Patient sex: M
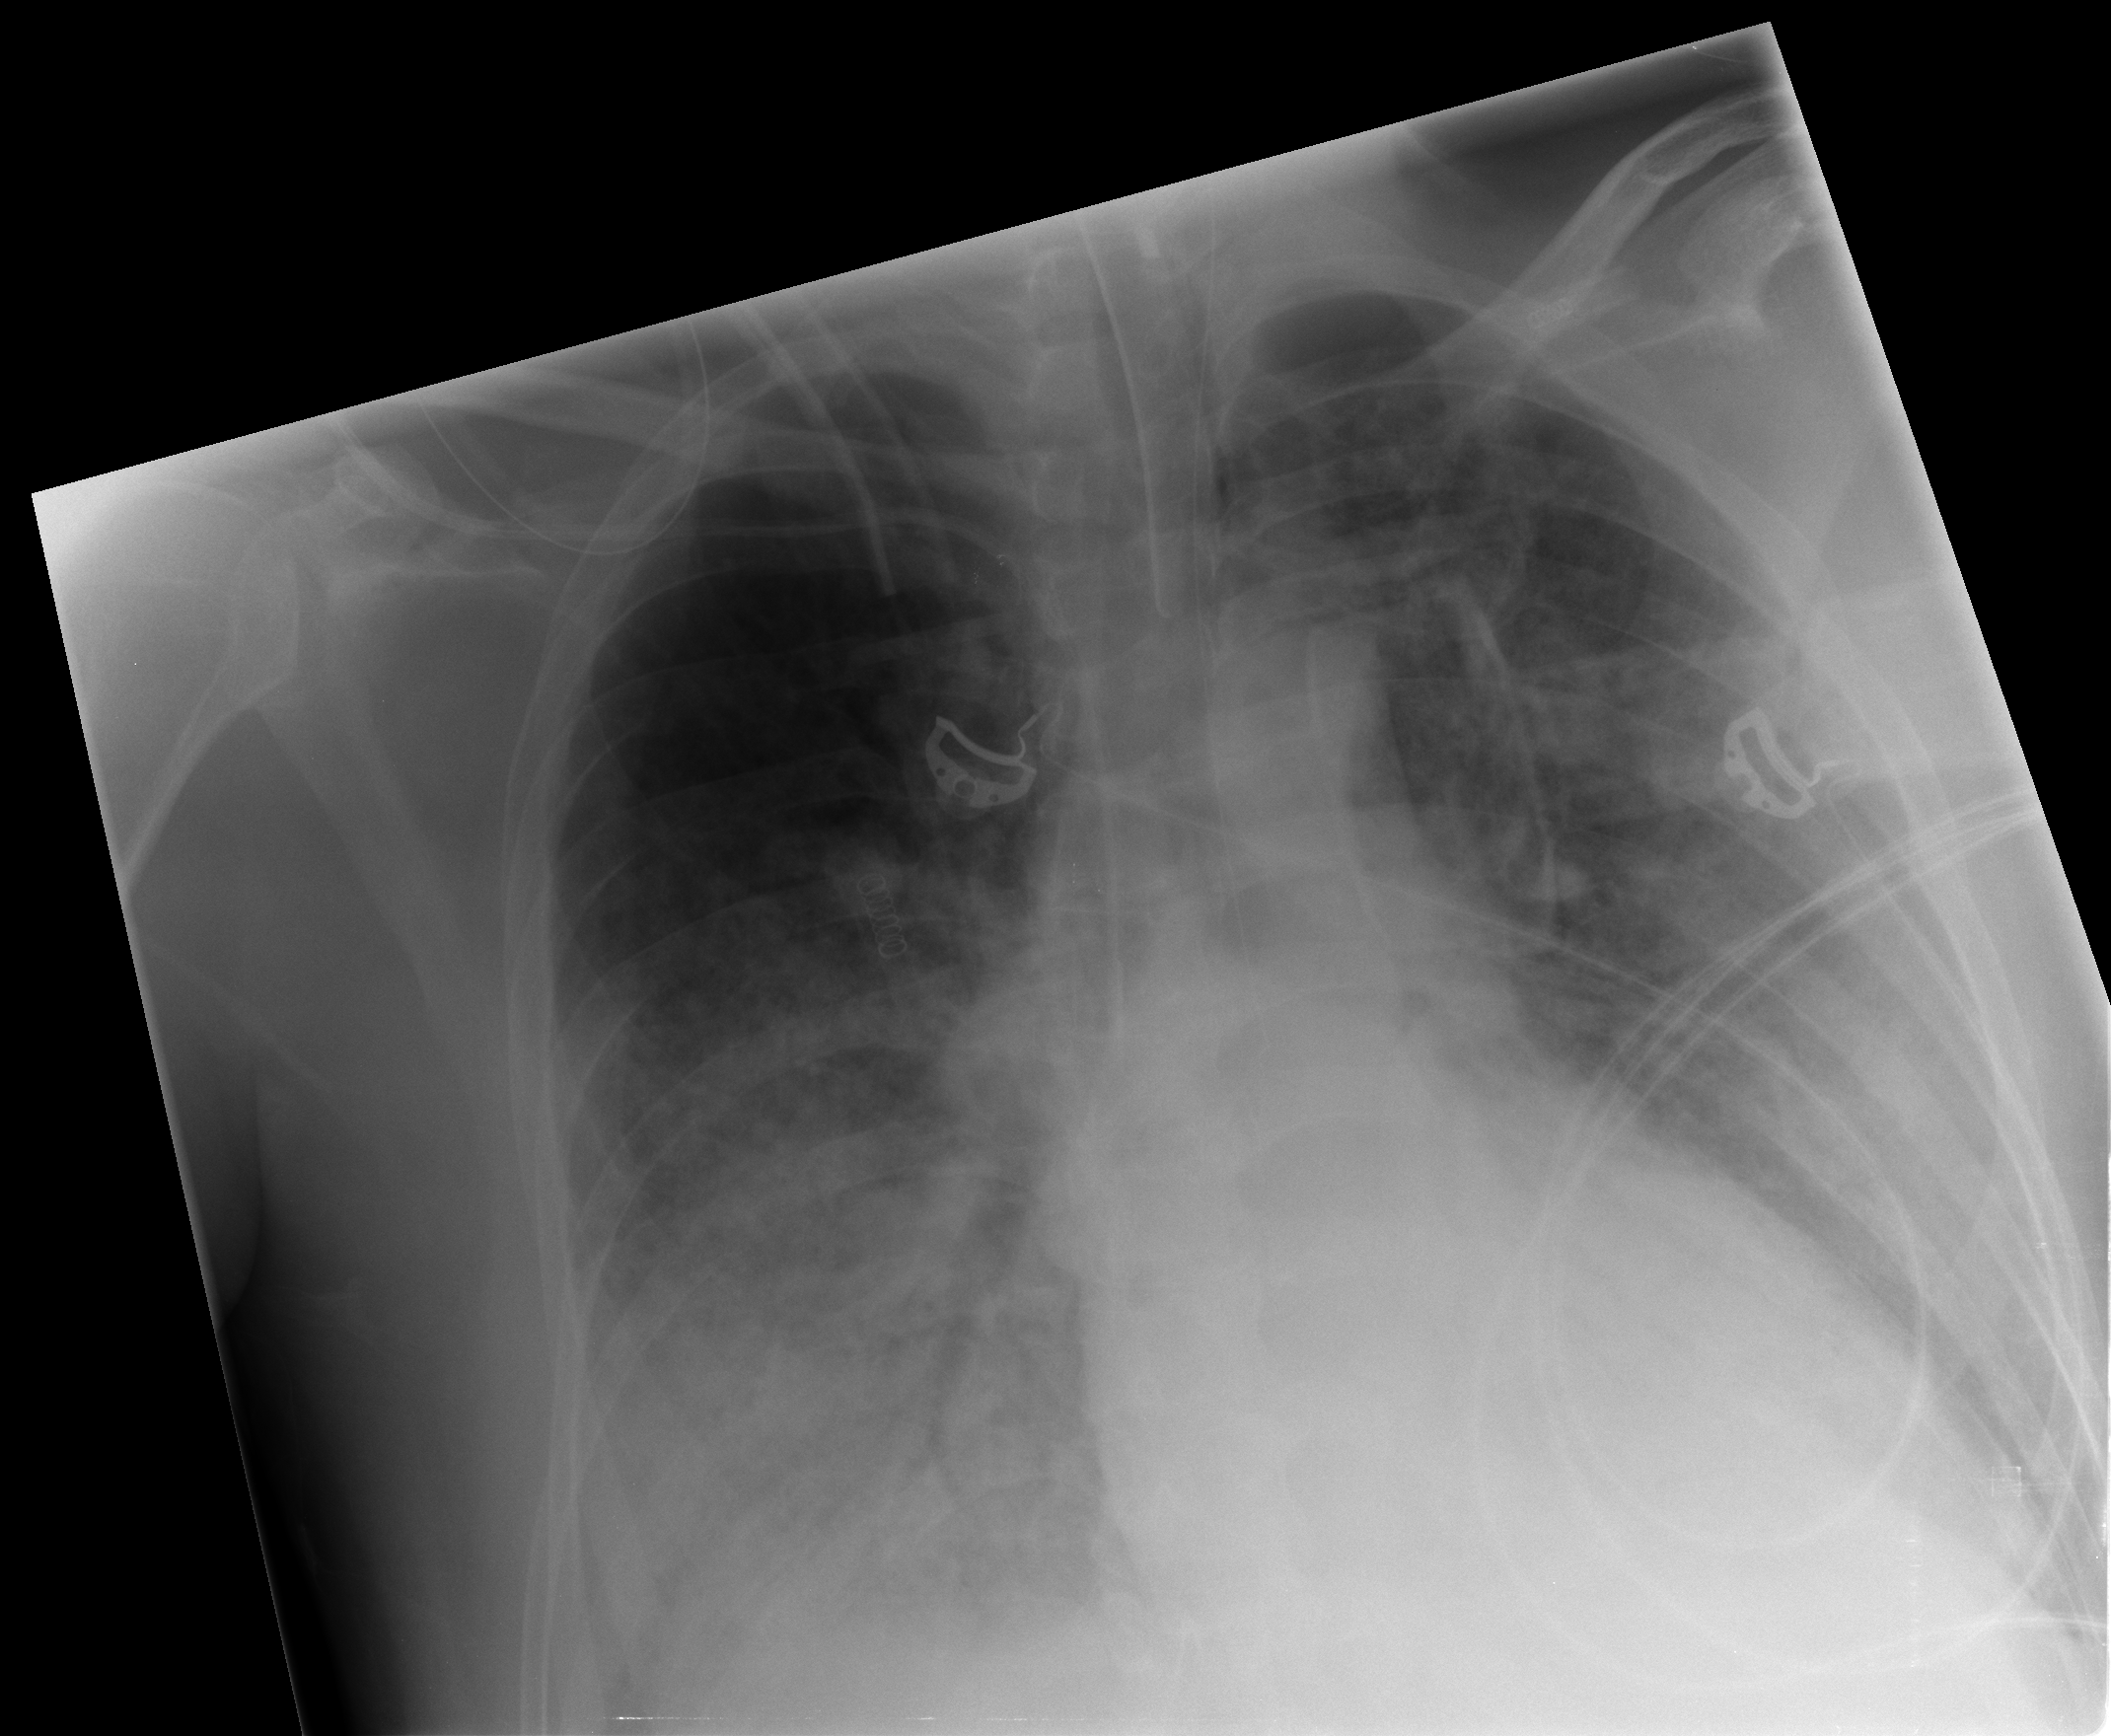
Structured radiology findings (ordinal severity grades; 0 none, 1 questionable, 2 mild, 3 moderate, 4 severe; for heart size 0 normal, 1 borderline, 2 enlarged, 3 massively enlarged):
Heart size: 1
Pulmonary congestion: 2
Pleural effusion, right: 2
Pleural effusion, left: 0
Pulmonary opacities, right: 3
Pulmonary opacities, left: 3
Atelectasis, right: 0
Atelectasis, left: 2